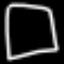
Label: square